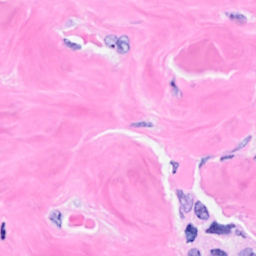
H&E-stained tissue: Breast